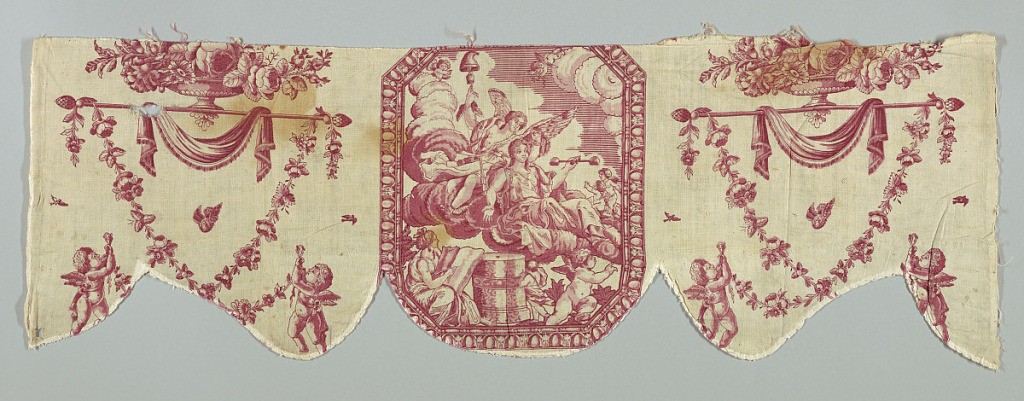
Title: Textile
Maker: Lecier Freres
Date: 1790s
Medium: cotton Technique: block printed on plain weave
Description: Two framed pictures with cut-off corners with central figure representing Liberty or France. Two reds, mauve and faint evidence of blue. There is a partial chef on 'A'.